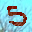
Label: 5